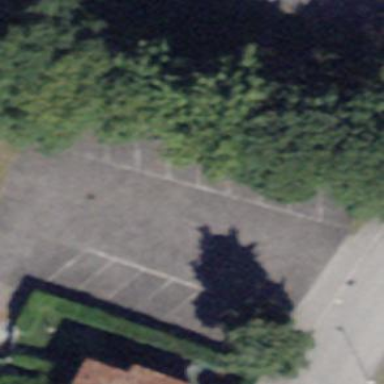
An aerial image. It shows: Parking area with surface.